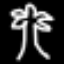
Label: palm tree